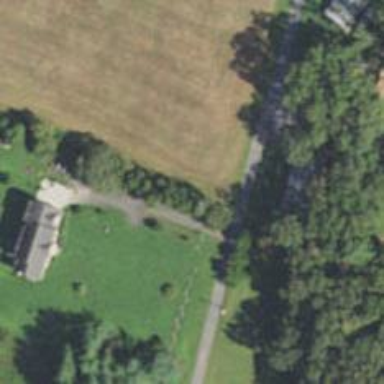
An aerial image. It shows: Driveway leading to service road.